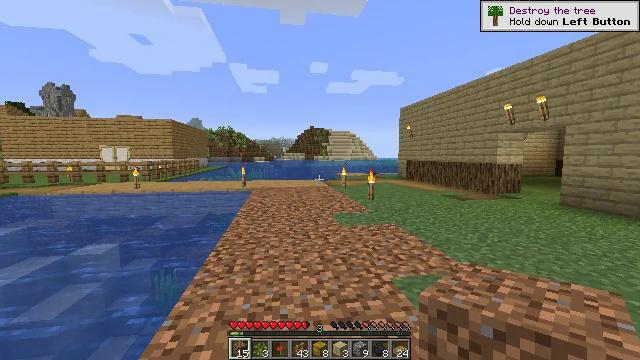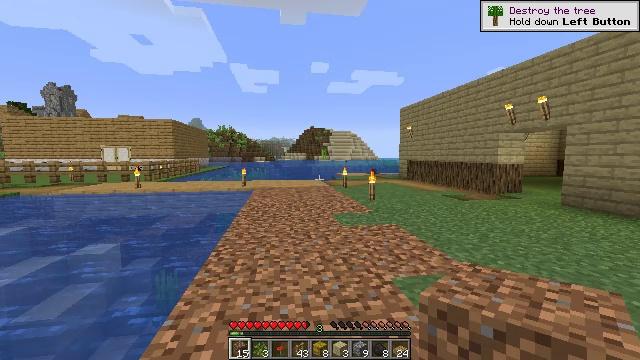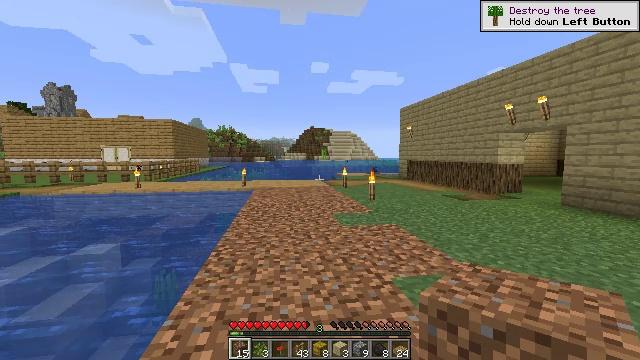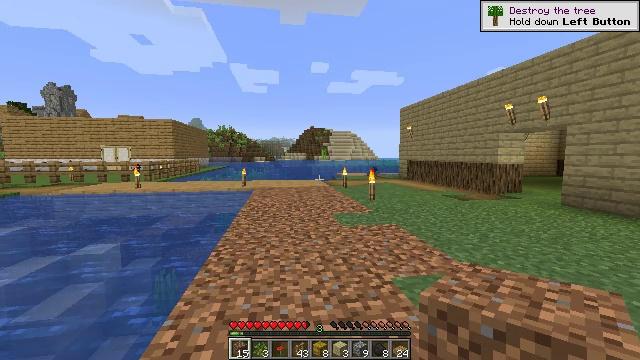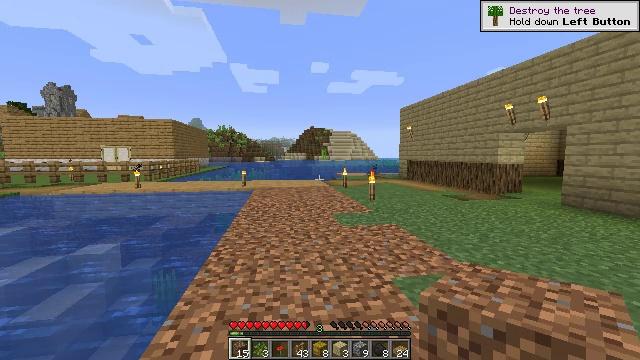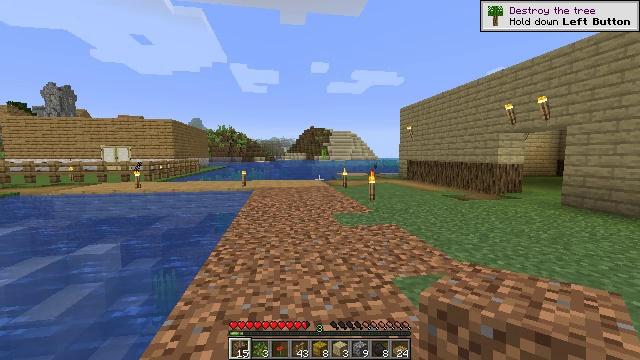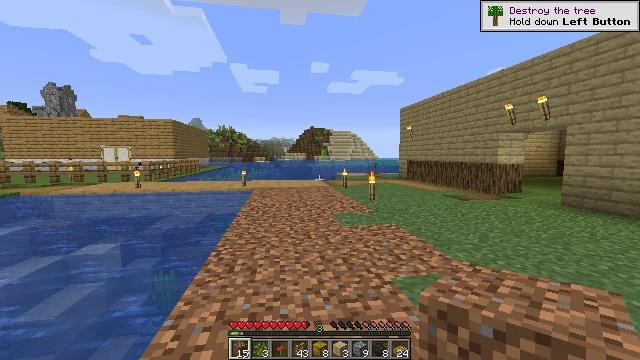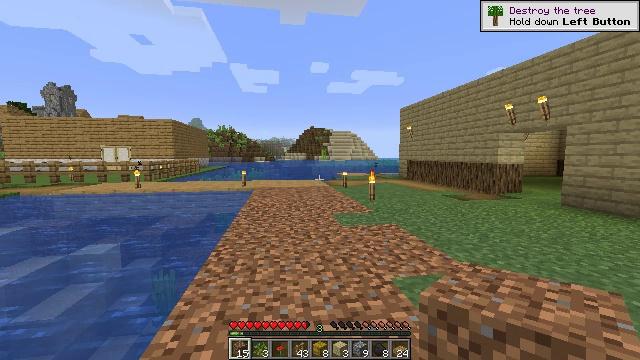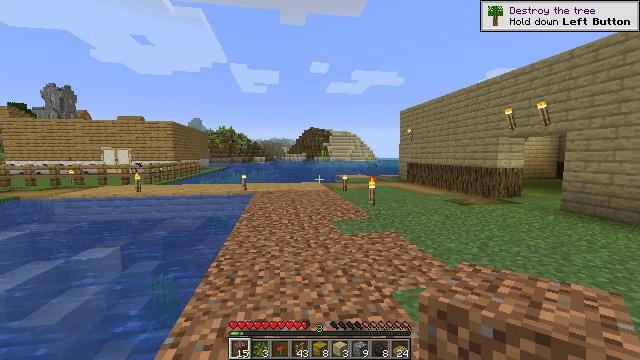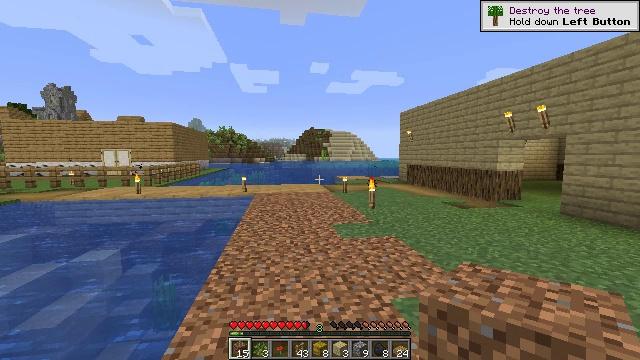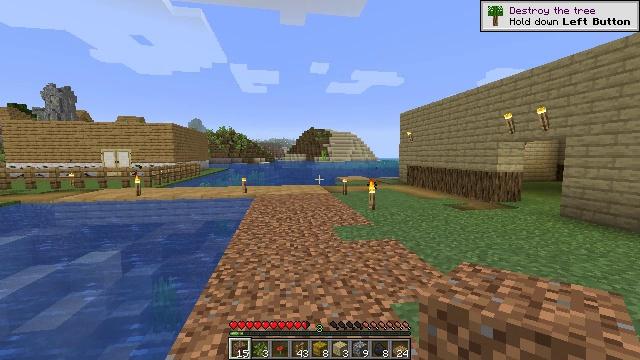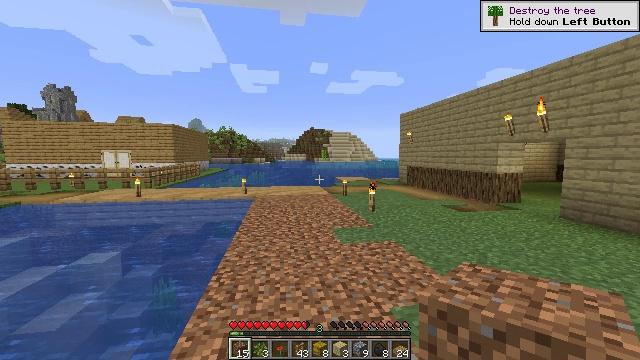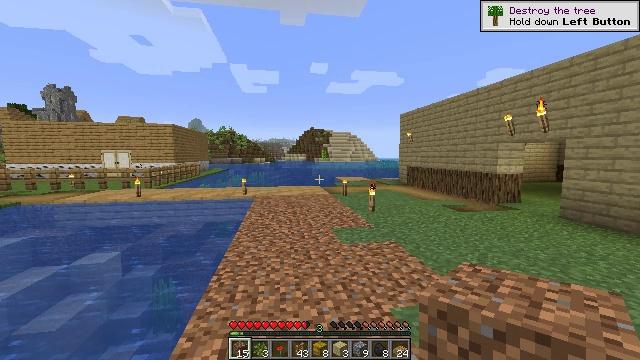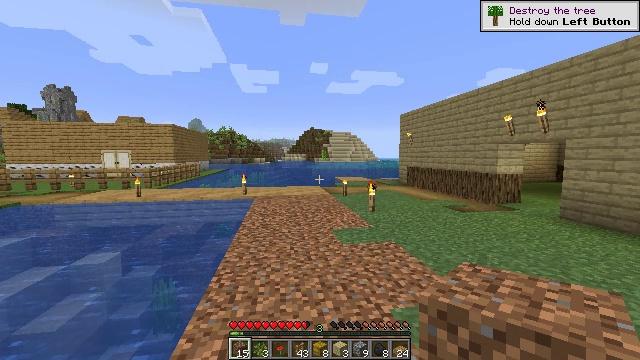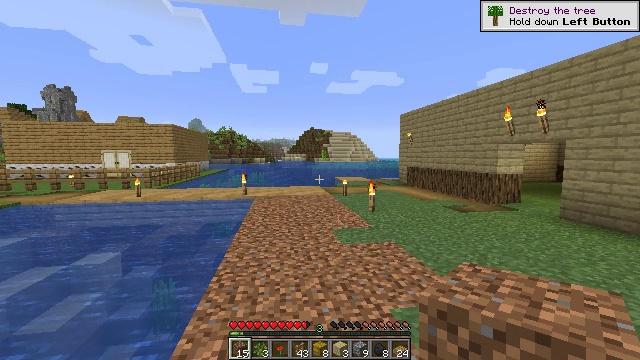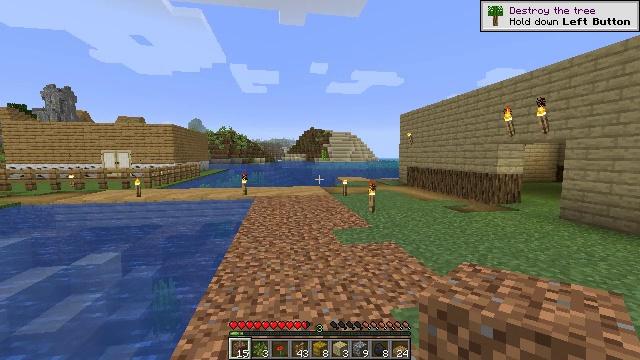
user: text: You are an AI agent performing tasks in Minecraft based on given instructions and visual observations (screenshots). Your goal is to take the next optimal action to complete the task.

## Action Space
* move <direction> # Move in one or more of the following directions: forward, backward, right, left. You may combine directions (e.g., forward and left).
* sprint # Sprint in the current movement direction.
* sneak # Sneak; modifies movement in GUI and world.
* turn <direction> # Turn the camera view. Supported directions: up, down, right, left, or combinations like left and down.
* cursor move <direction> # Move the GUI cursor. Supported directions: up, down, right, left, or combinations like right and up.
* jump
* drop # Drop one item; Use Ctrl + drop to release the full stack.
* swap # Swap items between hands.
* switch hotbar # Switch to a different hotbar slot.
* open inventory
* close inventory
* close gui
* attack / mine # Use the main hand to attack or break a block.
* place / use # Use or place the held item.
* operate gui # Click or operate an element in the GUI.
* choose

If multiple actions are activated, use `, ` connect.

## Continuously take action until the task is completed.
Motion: motion action
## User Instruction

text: Drop a dirt block.
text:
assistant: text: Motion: sneak
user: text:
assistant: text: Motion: sneak
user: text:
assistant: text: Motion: sneak
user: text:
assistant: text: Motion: sneak
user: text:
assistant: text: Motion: sneak
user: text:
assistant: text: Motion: sneak
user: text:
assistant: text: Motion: no_op
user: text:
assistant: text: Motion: no_op
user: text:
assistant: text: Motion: no_op
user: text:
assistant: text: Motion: no_op
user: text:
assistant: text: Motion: no_op
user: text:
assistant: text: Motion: no_op
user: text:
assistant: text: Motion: no_op
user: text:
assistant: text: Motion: no_op
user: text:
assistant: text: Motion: no_op
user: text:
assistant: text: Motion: no_op
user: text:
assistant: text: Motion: no_op
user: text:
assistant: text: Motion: no_op
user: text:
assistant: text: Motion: no_op
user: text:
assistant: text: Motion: no_op
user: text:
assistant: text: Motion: move forward
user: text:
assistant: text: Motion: move forward
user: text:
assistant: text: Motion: move forward
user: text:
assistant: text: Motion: move forward
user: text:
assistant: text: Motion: move forward
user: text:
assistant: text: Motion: move forward
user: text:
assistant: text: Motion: move forward
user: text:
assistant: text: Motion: move forward
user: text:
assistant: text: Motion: move forward
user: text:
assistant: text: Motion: move forward